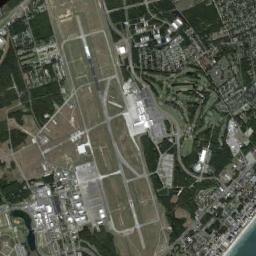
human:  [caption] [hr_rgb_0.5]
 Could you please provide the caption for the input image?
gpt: The airport was built in the middle of lush vegetation .

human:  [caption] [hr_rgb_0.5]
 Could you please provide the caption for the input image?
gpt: A complex airport with many runways and buildings is surrounded by a residential area and green spaces .

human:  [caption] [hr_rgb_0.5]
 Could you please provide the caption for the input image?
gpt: An airport is surrounded by many buildings and fields .

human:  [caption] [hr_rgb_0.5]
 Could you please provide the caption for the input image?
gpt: An airport with some parallel runways, An open area and a terminal on the lawn and the forest with some villages beside .

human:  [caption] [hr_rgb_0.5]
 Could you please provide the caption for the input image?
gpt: The grass of the airfield is divided into different sizes by the road .